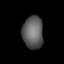
Tissue: lung
Cell type: Epithelial cells
Senescence score: 0.5511
Nuclear area (px): 660
Mean DAPI intensity: 93.986